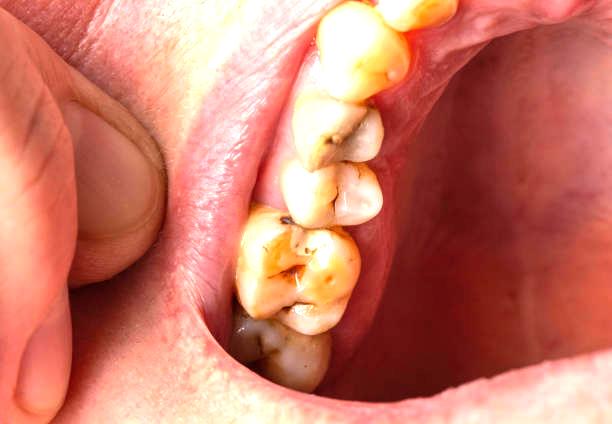
Condition: Calculus